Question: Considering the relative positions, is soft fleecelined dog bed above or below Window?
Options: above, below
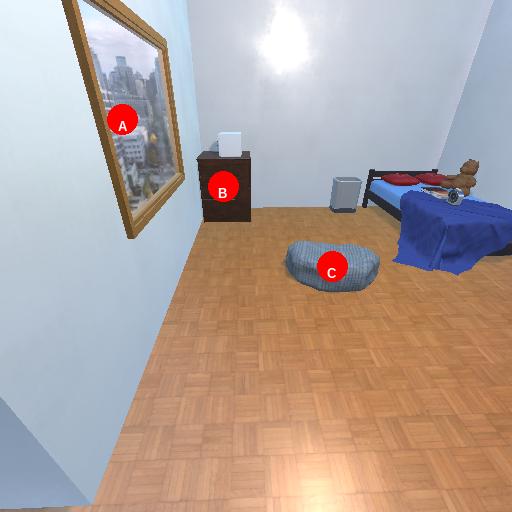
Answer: above